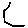
Label: hexagon